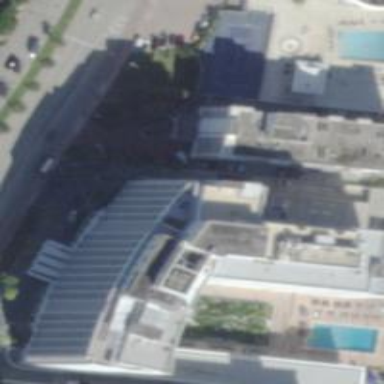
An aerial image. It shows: Hotel building with flat roof.